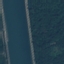
Land use / land cover: River